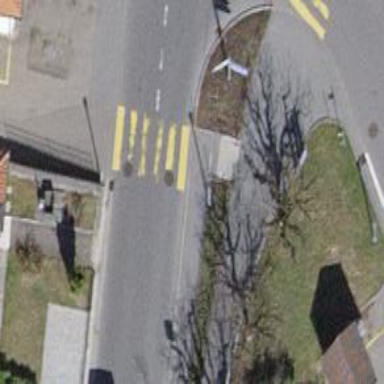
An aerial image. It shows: Uncontrolled zebra crossing with notable zebra markings.